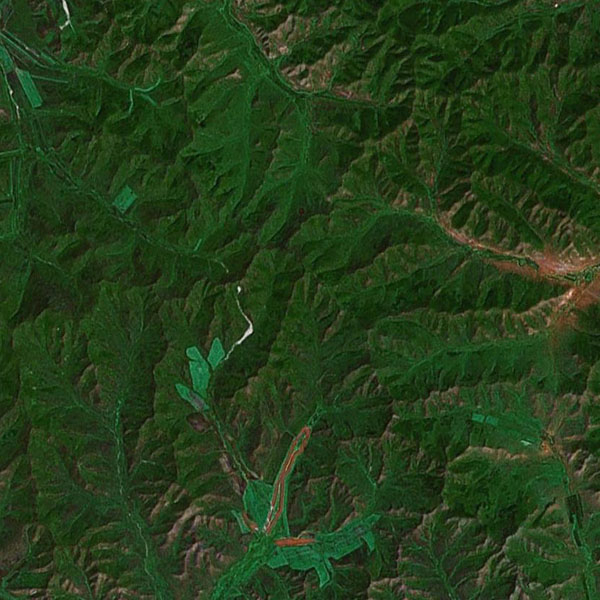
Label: Mountain